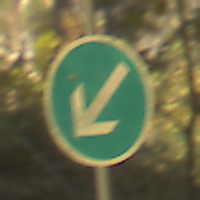
Verkehrszeichen: VorgeschriebeneVorbeifahrtLinks
Umgebung: Outdoor, Urban
Tageszeit: Midday
Wetter: Clear
Licht: Natural
Jahreszeit: NotSpecified
Kontrast: LowContrast